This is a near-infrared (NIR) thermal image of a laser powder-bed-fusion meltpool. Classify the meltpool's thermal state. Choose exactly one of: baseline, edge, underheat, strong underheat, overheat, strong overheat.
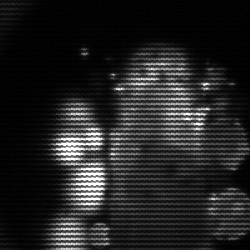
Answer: strong underheat